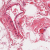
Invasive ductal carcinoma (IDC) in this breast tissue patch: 0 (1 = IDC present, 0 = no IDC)